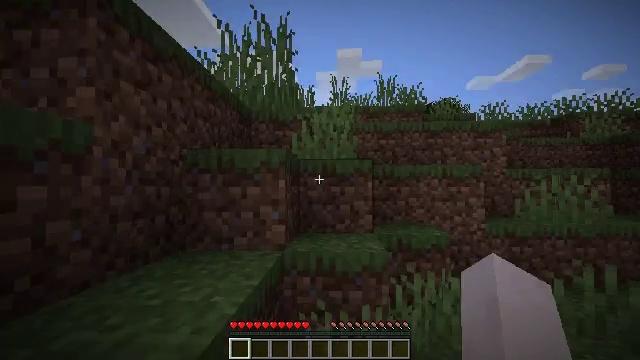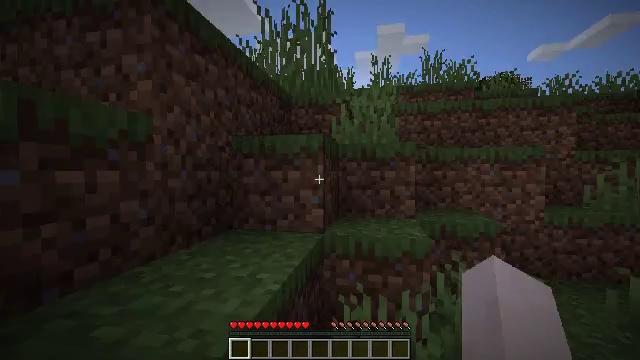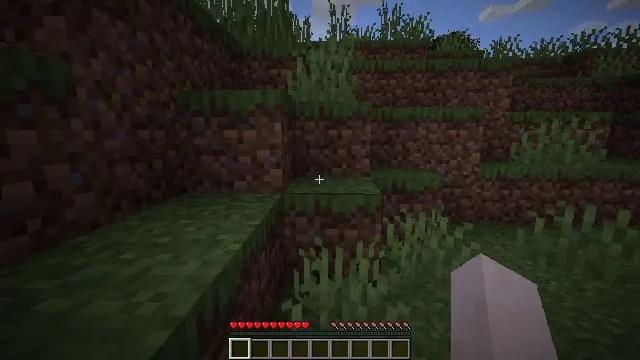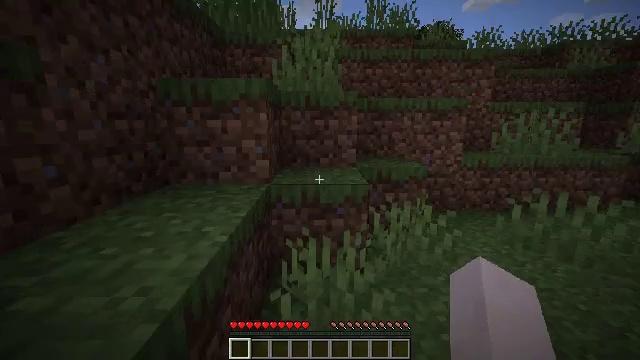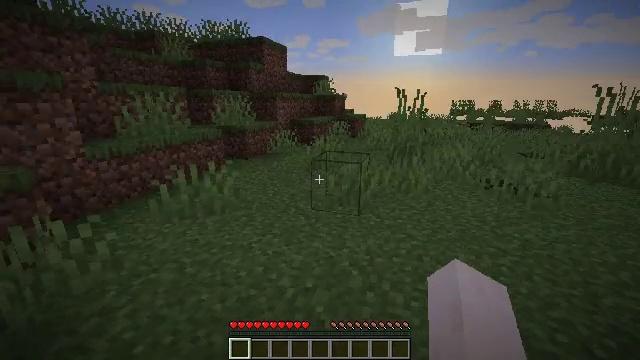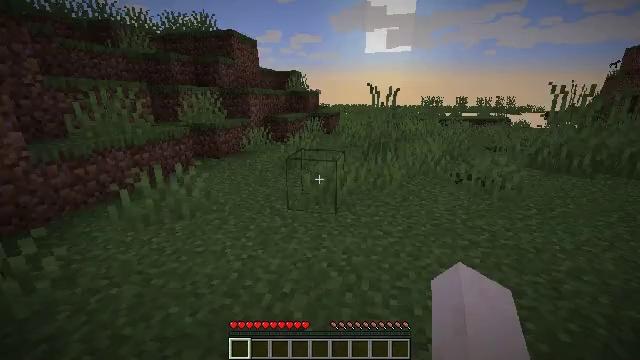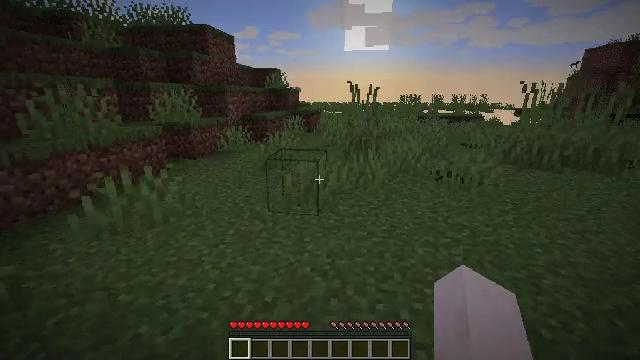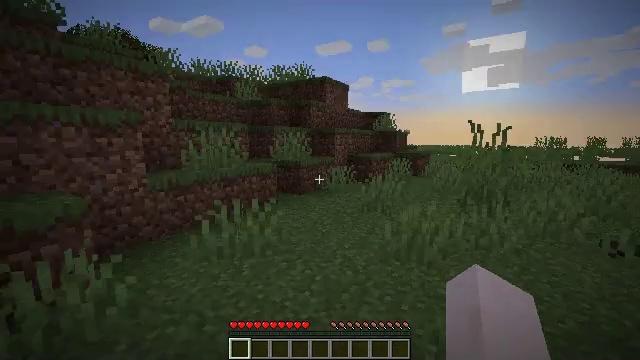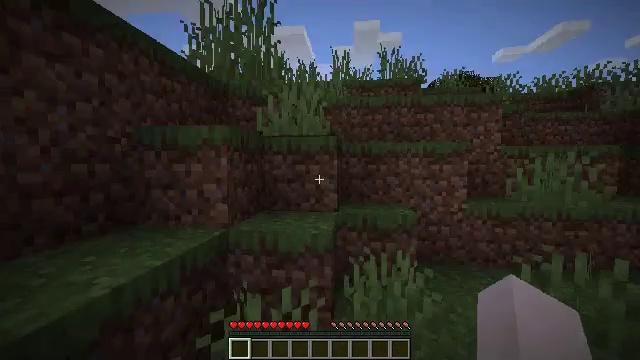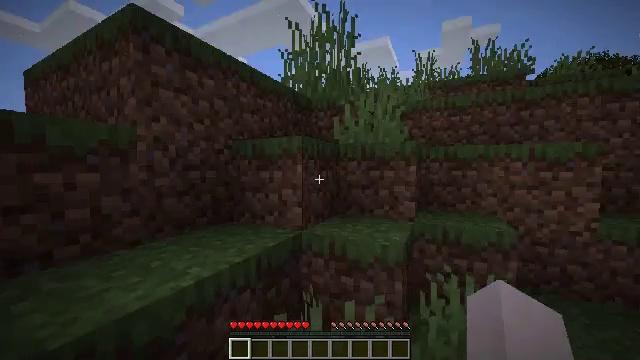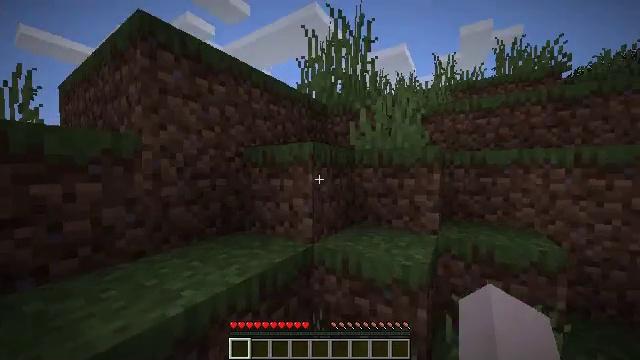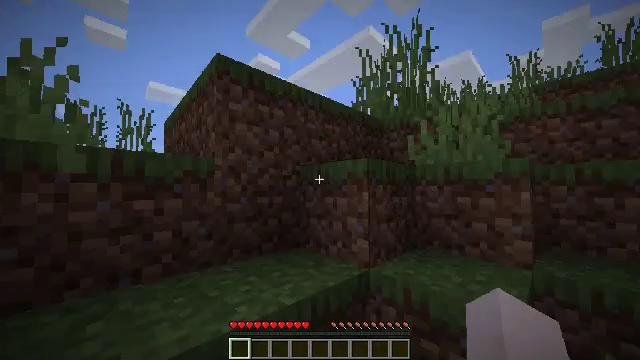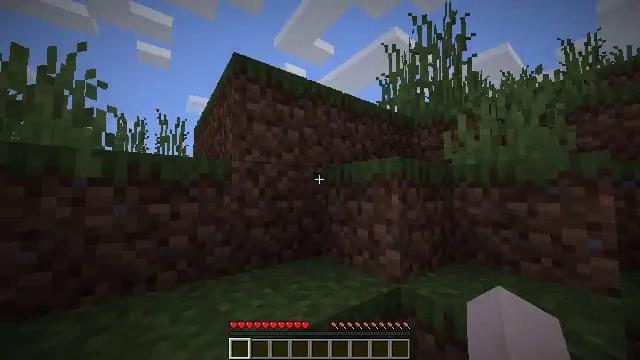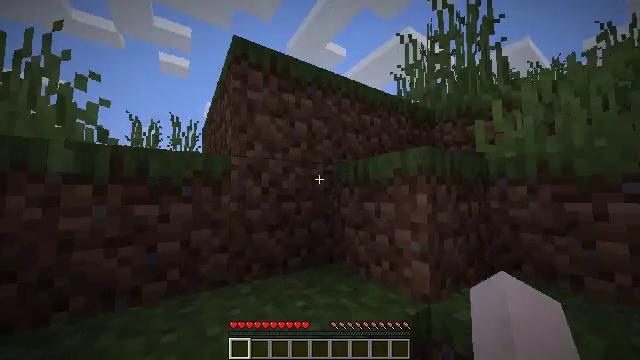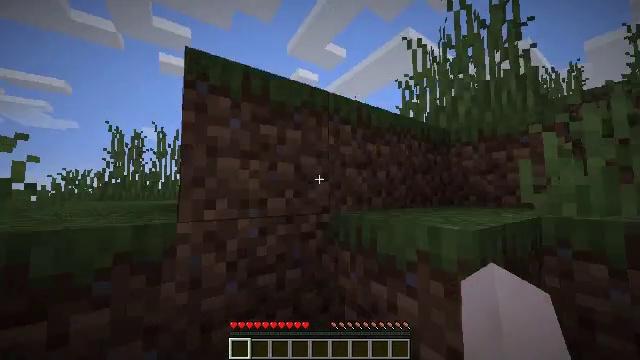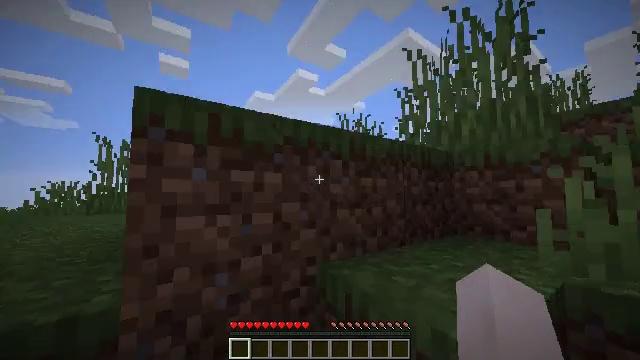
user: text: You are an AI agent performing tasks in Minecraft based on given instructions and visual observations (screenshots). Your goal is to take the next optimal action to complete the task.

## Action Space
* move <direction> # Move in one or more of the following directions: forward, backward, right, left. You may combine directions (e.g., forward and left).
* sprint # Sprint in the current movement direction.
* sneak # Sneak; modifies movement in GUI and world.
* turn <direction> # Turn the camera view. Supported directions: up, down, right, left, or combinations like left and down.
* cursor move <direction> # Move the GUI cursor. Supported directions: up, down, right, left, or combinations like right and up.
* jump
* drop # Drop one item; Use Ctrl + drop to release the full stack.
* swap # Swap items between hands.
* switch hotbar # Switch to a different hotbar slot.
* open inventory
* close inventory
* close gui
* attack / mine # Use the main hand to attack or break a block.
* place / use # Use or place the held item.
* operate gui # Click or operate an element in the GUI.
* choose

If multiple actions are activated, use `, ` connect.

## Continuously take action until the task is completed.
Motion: motion action
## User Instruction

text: Chop down the acacia log.
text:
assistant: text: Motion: turn left and down
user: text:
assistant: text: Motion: turn right and down
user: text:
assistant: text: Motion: turn right and down
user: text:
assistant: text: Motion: move forward, turn right and down
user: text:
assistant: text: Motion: move forward, turn right
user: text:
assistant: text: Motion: move forward, turn right
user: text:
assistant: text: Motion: move forward, sprint, turn left and up
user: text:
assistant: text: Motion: move forward, sprint, turn left and up
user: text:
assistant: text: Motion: move forward, sprint, turn left
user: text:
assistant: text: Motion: move forward, sprint, turn left and up
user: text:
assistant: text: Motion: move forward, sprint, turn left and up
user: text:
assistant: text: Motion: move forward, sprint, turn left
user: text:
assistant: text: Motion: move forward, sprint, turn left, jump
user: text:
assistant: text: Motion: move forward, sprint, jump
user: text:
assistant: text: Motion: move forward, sprint, jump
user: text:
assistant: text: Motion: move forward, sprint, turn left, jump
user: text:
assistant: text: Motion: move forward, sprint, turn down, jump
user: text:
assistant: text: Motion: move forward, sprint, turn right and down, jump
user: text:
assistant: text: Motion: move forward, sprint, turn right, jump
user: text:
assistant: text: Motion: move forward, sprint, turn right, jump
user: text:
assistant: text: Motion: move forward, sprint, turn right and down, jump
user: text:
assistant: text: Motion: move forward, sprint, turn right, jump
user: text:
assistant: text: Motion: move forward, sprint, jump
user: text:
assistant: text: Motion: move forward and move right, sprint, jump
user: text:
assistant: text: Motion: move forward and move right, sprint, turn left and up, jump
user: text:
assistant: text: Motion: move forward and move right, sprint, turn left and up, jump
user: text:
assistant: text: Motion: move forward and move right, sprint, turn left, jump
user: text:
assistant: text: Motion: move forward and move right, sprint, turn left, jump
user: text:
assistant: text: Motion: move forward and move right, sprint, turn left, jump
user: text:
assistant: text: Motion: move forward and move right, sprint, turn left and up, jump